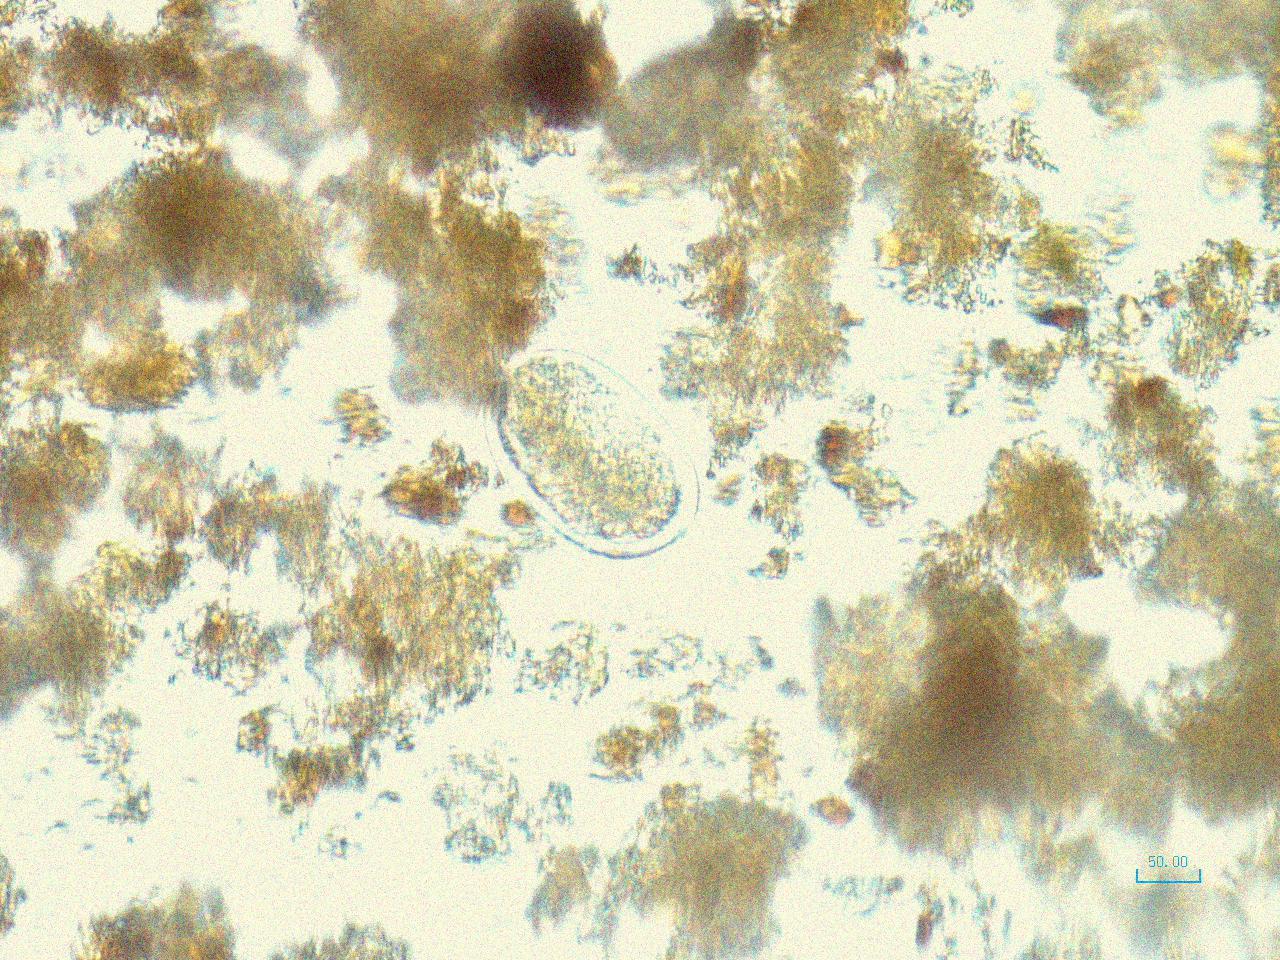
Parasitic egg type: Hookworm egg